Aerial crown-view tile of a tropical tree (Barro Colorado Island, Panama), acquired 20250818:
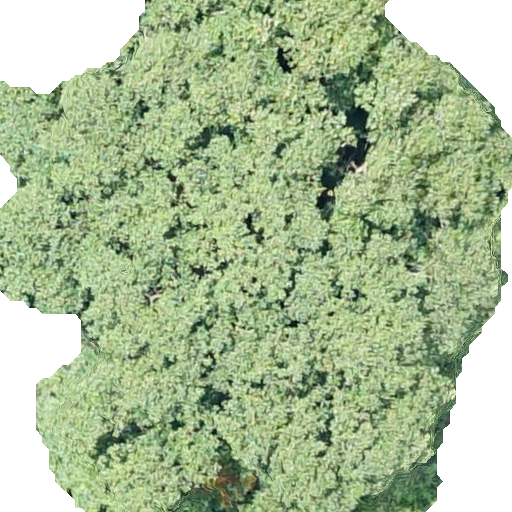
Species: Hieronyma alchorneoides
GBIF accepted scientific name: Hieronyma alchorneoides
Crown area: 337.914 m²